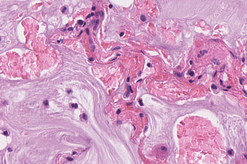
Tumor epithelial tissue: no
Tumor-associated stroma tissue: no
Normal tissue: yes